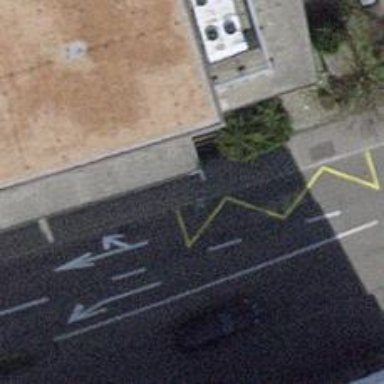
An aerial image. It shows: Bus stop with platform for public transport.